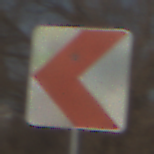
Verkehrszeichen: RichtungstafelnInKurvenKleinRechts
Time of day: MorningAfternoon
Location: Outdoor (Nature)
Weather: PartlyCloudy
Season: NotSpecified
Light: Natural